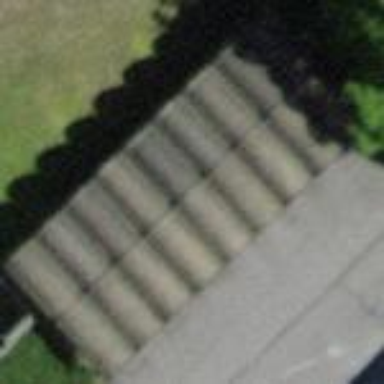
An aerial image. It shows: View of roof of building.